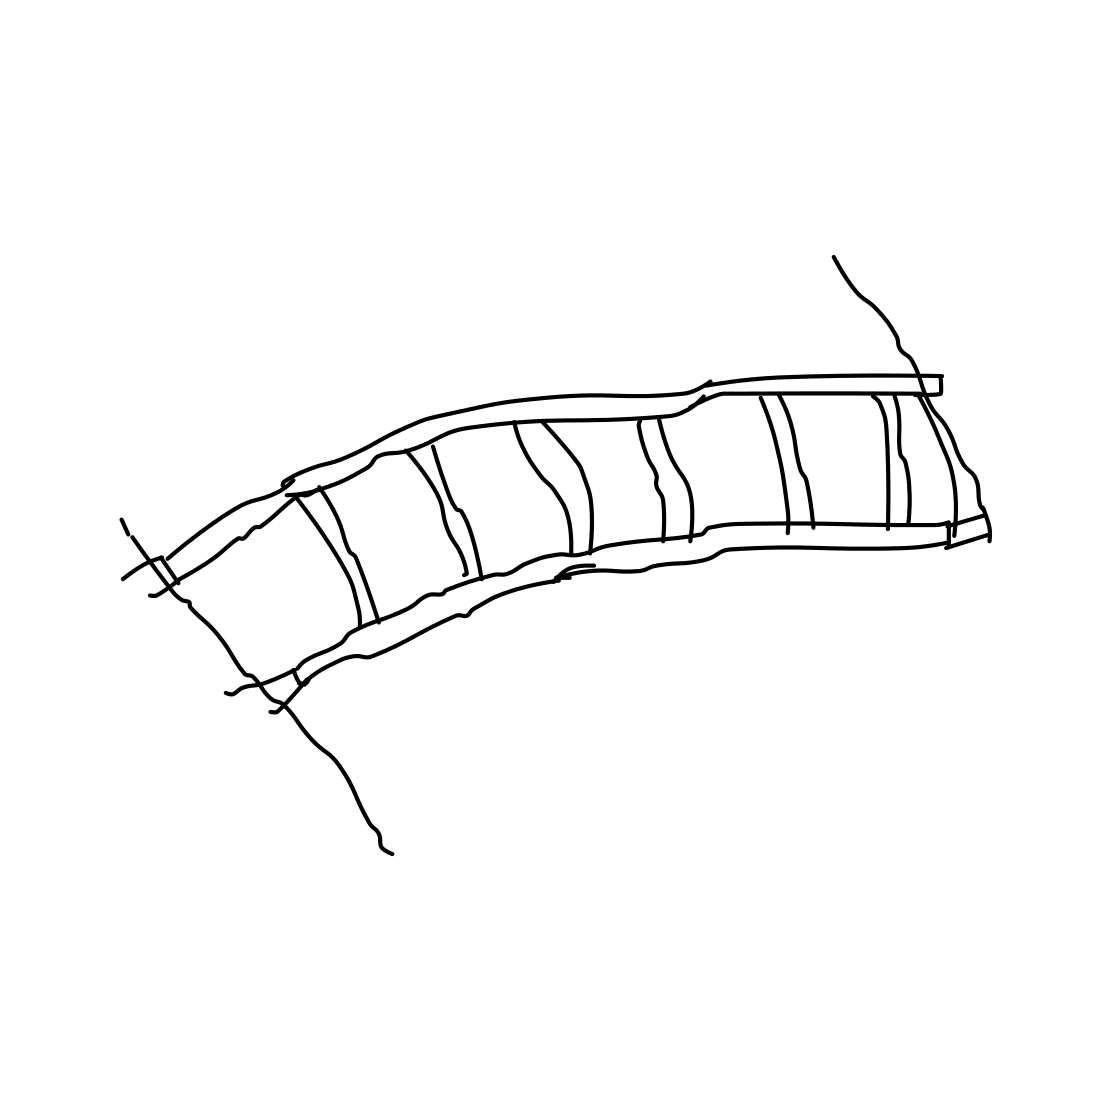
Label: bridge